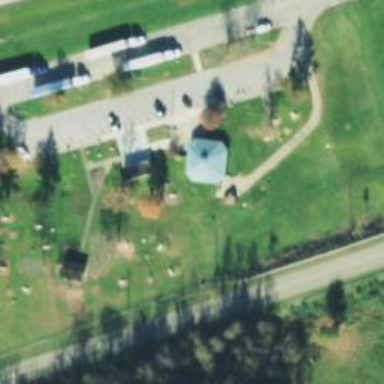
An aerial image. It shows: Rest area on the road with picnic tables.